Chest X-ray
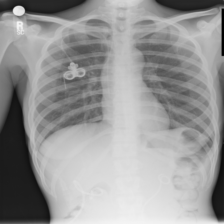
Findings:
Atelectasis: negative
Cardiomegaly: negative
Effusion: negative
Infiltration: negative
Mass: negative
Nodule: negative
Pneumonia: negative
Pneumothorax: negative
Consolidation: negative
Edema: negative
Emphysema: negative
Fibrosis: negative
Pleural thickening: negative
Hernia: negative